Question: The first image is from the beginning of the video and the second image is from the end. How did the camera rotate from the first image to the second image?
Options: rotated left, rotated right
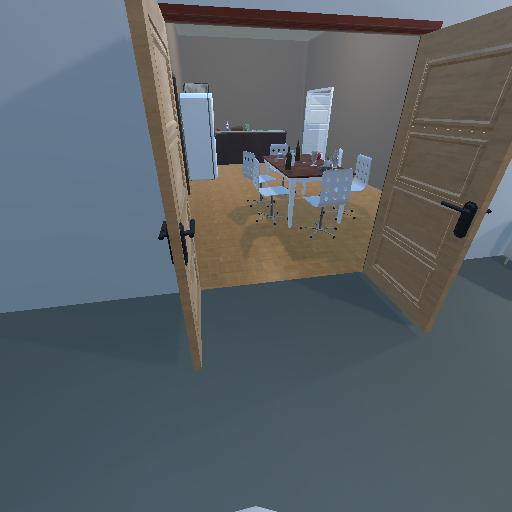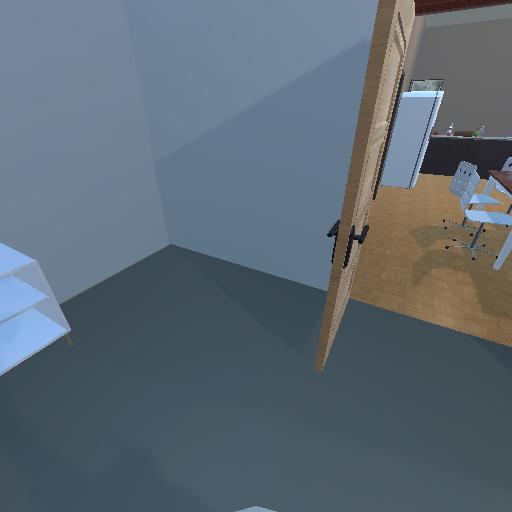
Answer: rotated left